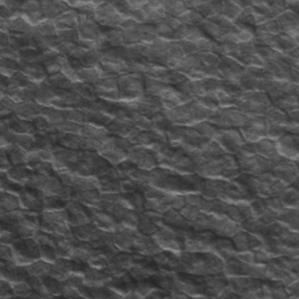
Label: frost